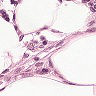
Metastatic tissue present: no